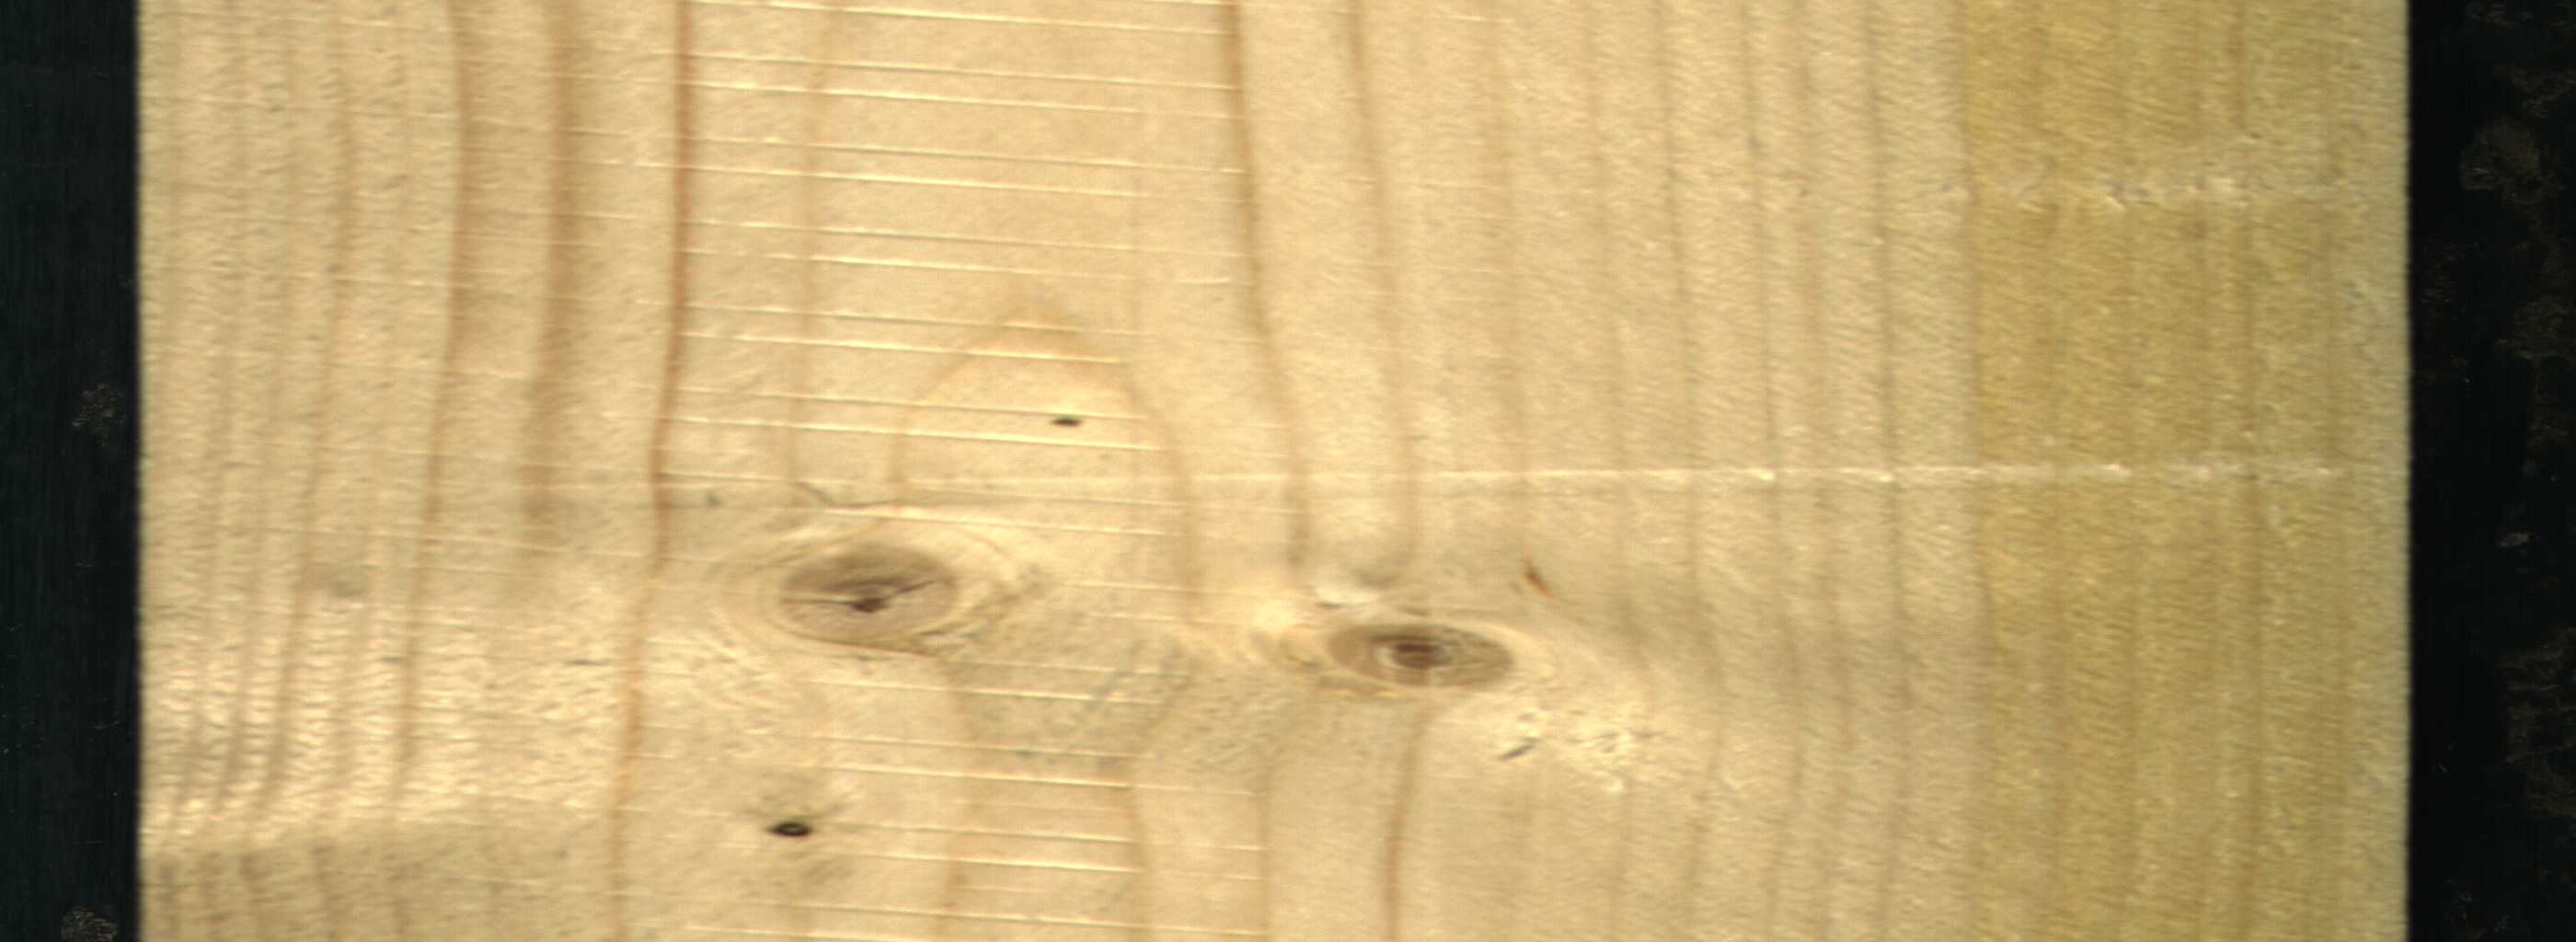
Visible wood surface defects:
Dead_Knot
Live_Knot
Live_Knot